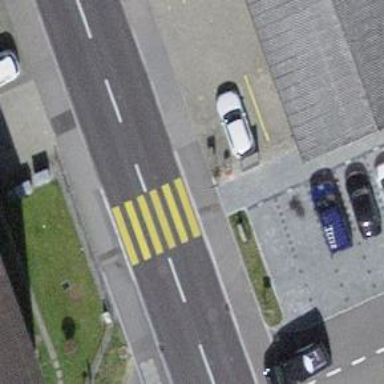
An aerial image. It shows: Kerb serving as barrier.